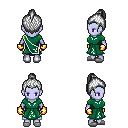
a pixel art fantasy rpg character, female body template, dark elf, purple skin, sash dress, white pants, white short topknot hairstyle, gold gloves, white slippers, four views (front, back, left, right), 2x2 character sprite sheet, small pixel art, hard edges, no anti-aliasing